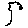
Label: tree